Interaction volume radius: 5 \u00c5
Interaction volume height: 40 \u00c5
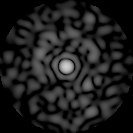
Disorder parameter: 0.8344